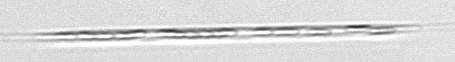
Label: Rhizosolenia